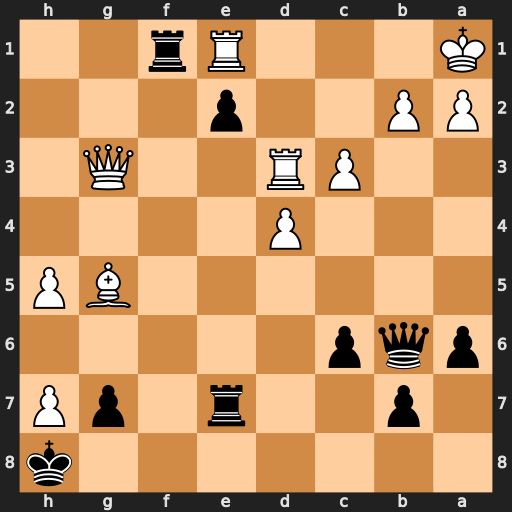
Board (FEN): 7k/1p2r1pP/pqp5/6BP/3P4/2PR2Q1/PP2p3/K3Rr2
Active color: b
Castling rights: -
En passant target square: -
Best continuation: Rxe1+ Qxe1 Qb5 Rg3 Rf7 h6 Rf1